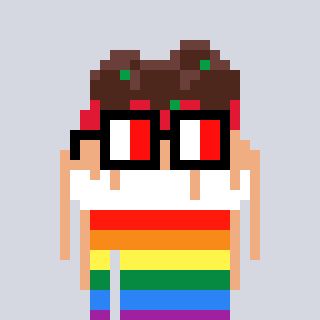
a pixel art character with square glasses with black frames and red eyes, a spaghetti-shaped head and a grayscale-colored body on a cool background